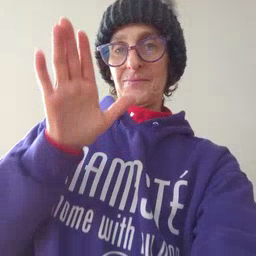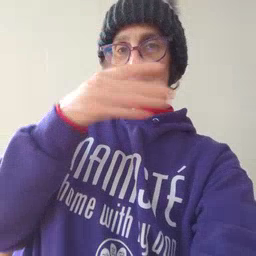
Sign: flag